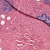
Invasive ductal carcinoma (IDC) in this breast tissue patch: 0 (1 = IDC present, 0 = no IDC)